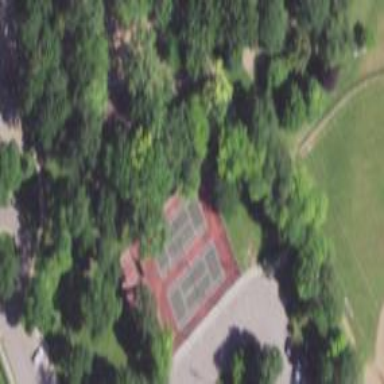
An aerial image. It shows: Tennis court in leisure pitch.